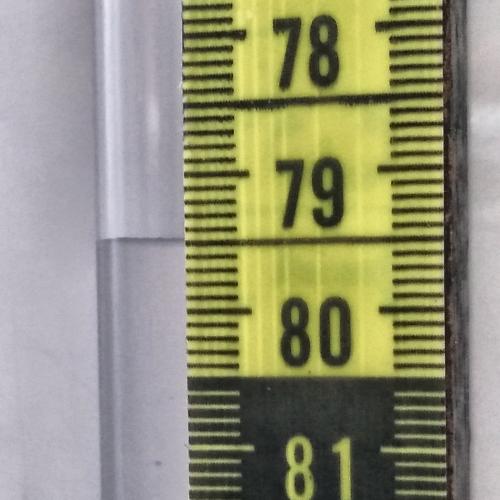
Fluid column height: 79.5 cm